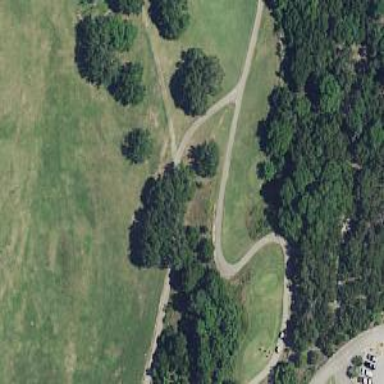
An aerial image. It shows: Path for both roads and golfers.